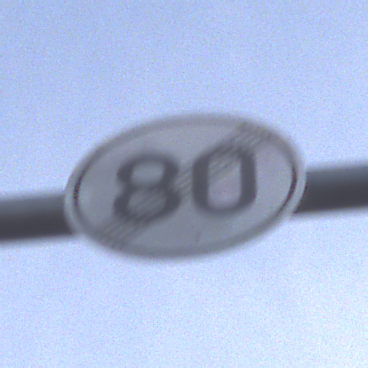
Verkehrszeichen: EndeGeschwindigkeit80
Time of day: MorningAfternoon
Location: Outdoor (Nature)
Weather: PartlyCloudy
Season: NotSpecified
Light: Natural